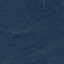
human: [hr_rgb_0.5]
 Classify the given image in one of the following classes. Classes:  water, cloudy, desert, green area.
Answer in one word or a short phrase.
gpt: green area